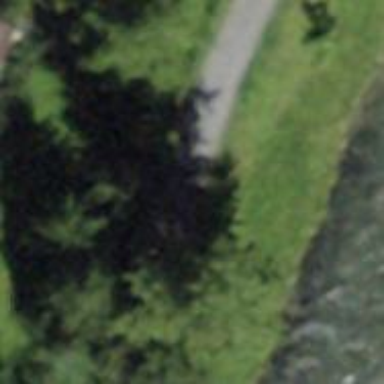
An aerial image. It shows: Bench.